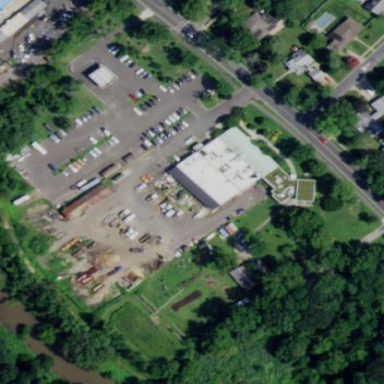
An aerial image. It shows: Commercial area.